八年级 · 代数
(5 分) 当 $\mathrm{m}$ 取何值时, 函数 ${ }^{y=\frac{1}{3 x^{3 n+1}}}$ 是反比例函数?
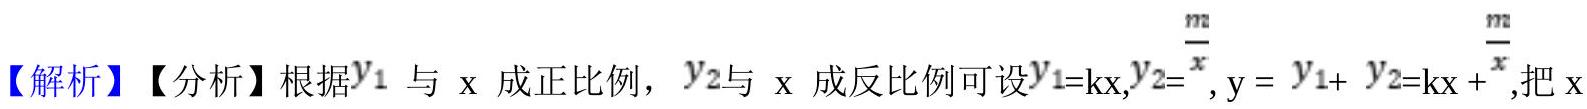
答案: 解: 设 $\mathrm{y}_{1}=\mathrm{kx}, \mathrm{y}_{2}={ }^{\frac{m}{x}}$, 则 $\mathrm{y}=\mathrm{kx}^{\frac{m}{x}}$,

根据题意得 $\begin{gathered}k+m=-1 \\ 3 k+\frac{m}{3}=5\end{gathered}$,

解得 $\left\{\begin{array}{c}k=2 \\ m=-3\end{array}\right.$,

所以 $\mathrm{y}$ 与 $\mathrm{x}$ 之间的函数关系式为 $y=2 x-\frac{3}{x} y=2 x-\frac{3}{x}$

【考点】反比例函数的定义, 正比例函数的定义

$=1$ 时, $y=-1, x=3$ 时, $y=5$ 代入上式可得关于 $k 、 m$ 的方程组, 解这个方程组即可求出 $k 、$ $\mathrm{m}$ 的值, 将 $\mathrm{k} 、 \mathrm{~m}$ 的值代入解析式即可。